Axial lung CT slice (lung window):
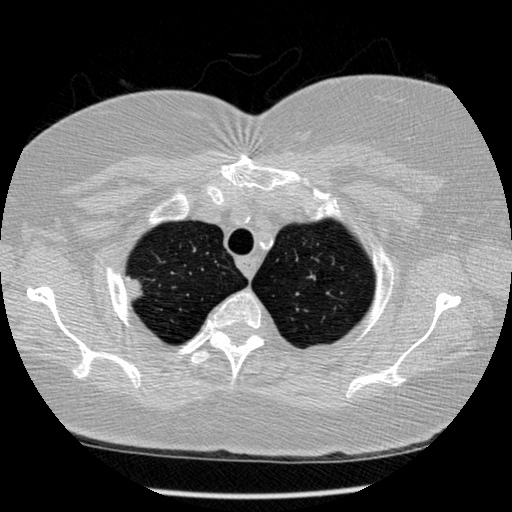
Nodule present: yes
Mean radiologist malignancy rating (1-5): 4.5